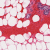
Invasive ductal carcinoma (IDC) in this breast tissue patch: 0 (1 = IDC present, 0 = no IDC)